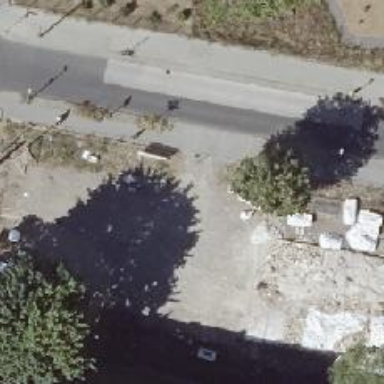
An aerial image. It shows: Driveway for service vehicles.